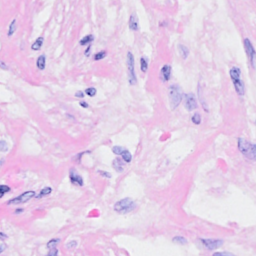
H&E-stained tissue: Breast